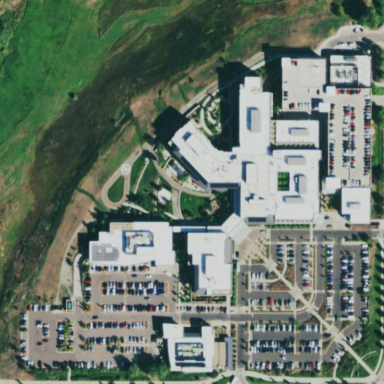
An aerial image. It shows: Healthcare facility identified as hospital.